Question: I am creating a foot ball match app, I am having two buttons in UITableviewcell, I am checking the conditions for that, my conditions are working on the whole table view. My problem is: my conditions should works every single row of the table.see my image in that L button select means V button should not change its working in 0th index path,but next index path when i select V button is not changing, .
'''
- (UITableViewCell *)tableView:(UITableView *)tableView cellForRowAtIndexPath:(NSIndexPath *)indexPath
{
static NSString *cellIdentifier = @"HistoryCell";
CustomizedCellView *cell = (CustomizedCellView *)[tableView dequeueReusableCellWithIdentifier:cellIdentifier];
if (cell == nil) {
cell = [[CustomizedCellView alloc] initWithStyle:UITableViewCellStyleDefault reuseIdentifier:cellIdentifier];
}
button1 = [UIButton buttonWithType:UIButtonTypeCustom];
button1.frame = CGRectMake(80, 27, 36, 36);
[button1 setImage:[UIImage imageWithContentsOfFile:[[NSBundle mainBundle] pathForResource:@"l"ofType:@"png"]] forState:UIControlStateNormal];
[button1 addTarget:self action:@selector(radiobtn2:) forControlEvents:UIControlEventTouchUpInside];
button1.tag = 56;
[cell.contentView addSubview:button1];
button3 = [UIButton buttonWithType:UIButtonTypeCustom];
button3.frame = CGRectMake(240, 27, 36, 36);
[button3 setImage:[UIImage imageWithContentsOfFile:[[NSBundle mainBundle] pathForResource:@"v"ofType:@"png"]] forState:UIControlStateNormal];
button3.tag = 57;
[button3 addTarget:self action:@selector(radiobtn2:) forControlEvents:UIControlEventTouchUpInside];
[cell.contentView addSubview:button3];
}
- (void)radiobtn2:(UIButton *)button
{
if (button.tag == 56)
{
if ([button isSelected]) {
[button setImage:[UIImage imageNamed:@"l.png"]
forState:UIControlStateNormal];
NSLog(@" select");
[button setSelected:NO];
} else {
[button setImage:[UIImage imageNamed:@"lblue.png"]
forState:UIControlStateSelected];
NSLog(@"not select");
[button setSelected:YES];
}
}else
{
}
if (button.tag == 57)
{
if ([button isSelected]) {
[button setImage:[UIImage imageNamed:@"v.png"]
forState:UIControlStateNormal];
NSLog(@"select");
[button setSelected:NO];
} else {
[button setImage:[UIImage imageNamed:@"vblue.png"]
forState:UIControlStateSelected];
NSLog(@"not select");
[button setSelected:YES];
}
} else
{
NSLog(@"button3 == 1");
}
'''

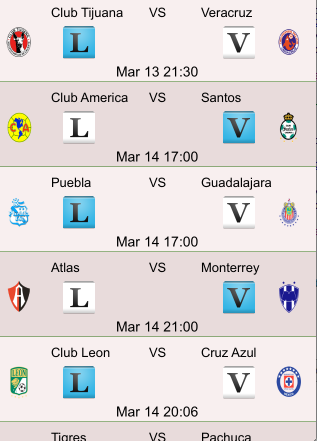
Answer: Some changes added, please check
'''
- (UITableViewCell *)tableView:(UITableView *)tableView cellForRowAtIndexPath:(NSIndexPath *)indexPath
{
static NSString *cellIdentifier = @"HistoryCell";
CustomizedCellView *cell = (CustomizedCellView *)[tableView dequeueReusableCellWithIdentifier:cellIdentifier];
if (cell == nil) {
cell = [[CustomizedCellView alloc] initWithStyle:UITableViewCellStyleDefault reuseIdentifier:cellIdentifier];
UIButton *button1 = [UIButton buttonWithType:UIButtonTypeCustom];
button1.frame = CGRectMake(80, 27, 36, 36);
[button1 setImage:[UIImage imageWithContentsOfFile:[[NSBundle mainBundle] pathForResource:@"l"ofType:@"png"]] forState:UIControlStateNormal];
[button1 setImage:[UIImage imageNamed:@"lblue.png"]
forState:UIControlStateSelected];
[button1 addTarget:self action:@selector(radiobtn2:) forControlEvents:UIControlEventTouchUpInside];
button1.tag=1;
[cell.contentView addSubview:button1];
UIButton *button3 = [UIButton buttonWithType:UIButtonTypeCustom];
button3.frame = CGRectMake(240, 27, 36, 36);
[button3 setImage:[UIImage imageWithContentsOfFile:[[NSBundle mainBundle] pathForResource:@"v"ofType:@"png"]] forState:UIControlStateNormal];
[button3 setImage:[UIImage imageNamed:@"vblue.png"]
forState:UIControlStateSelected];
[button3 addTarget:self action:@selector(radiobtn2:) forControlEvents:UIControlEventTouchUpInside];
[cell.contentView addSubview:button3];
button3.tag=2;
}
- (void)radiobtn2:(UIButton *)sender
{
UITableViewCell *cell=(UITableViewCell *)sender.superview;
sender.selected=YES;
if(sender.tag==1){
UIButton *otherButton=(UIButton *)[cell viewWithTag:2];
otherButton.selected=NO;
}else if(sender.tag==2){
UIButton *otherButton=(UIButton *)[cell viewWithTag:1];
otherButton.selected=NO;
}
}
'''
This should work for you. However you should use Custom Cell for designs like this, and use data to toggle state..
Cheers.